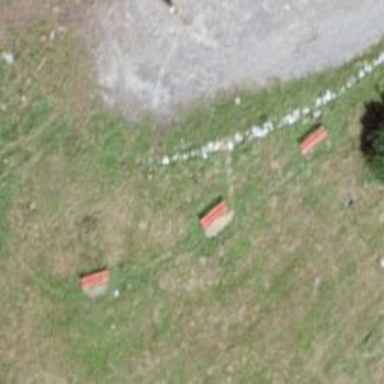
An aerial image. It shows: Bench.